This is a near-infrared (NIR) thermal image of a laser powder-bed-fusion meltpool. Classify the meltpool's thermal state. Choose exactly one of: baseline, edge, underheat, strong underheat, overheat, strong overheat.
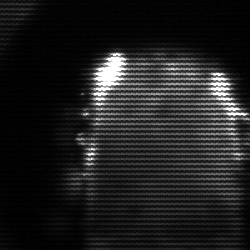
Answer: baseline